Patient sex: M
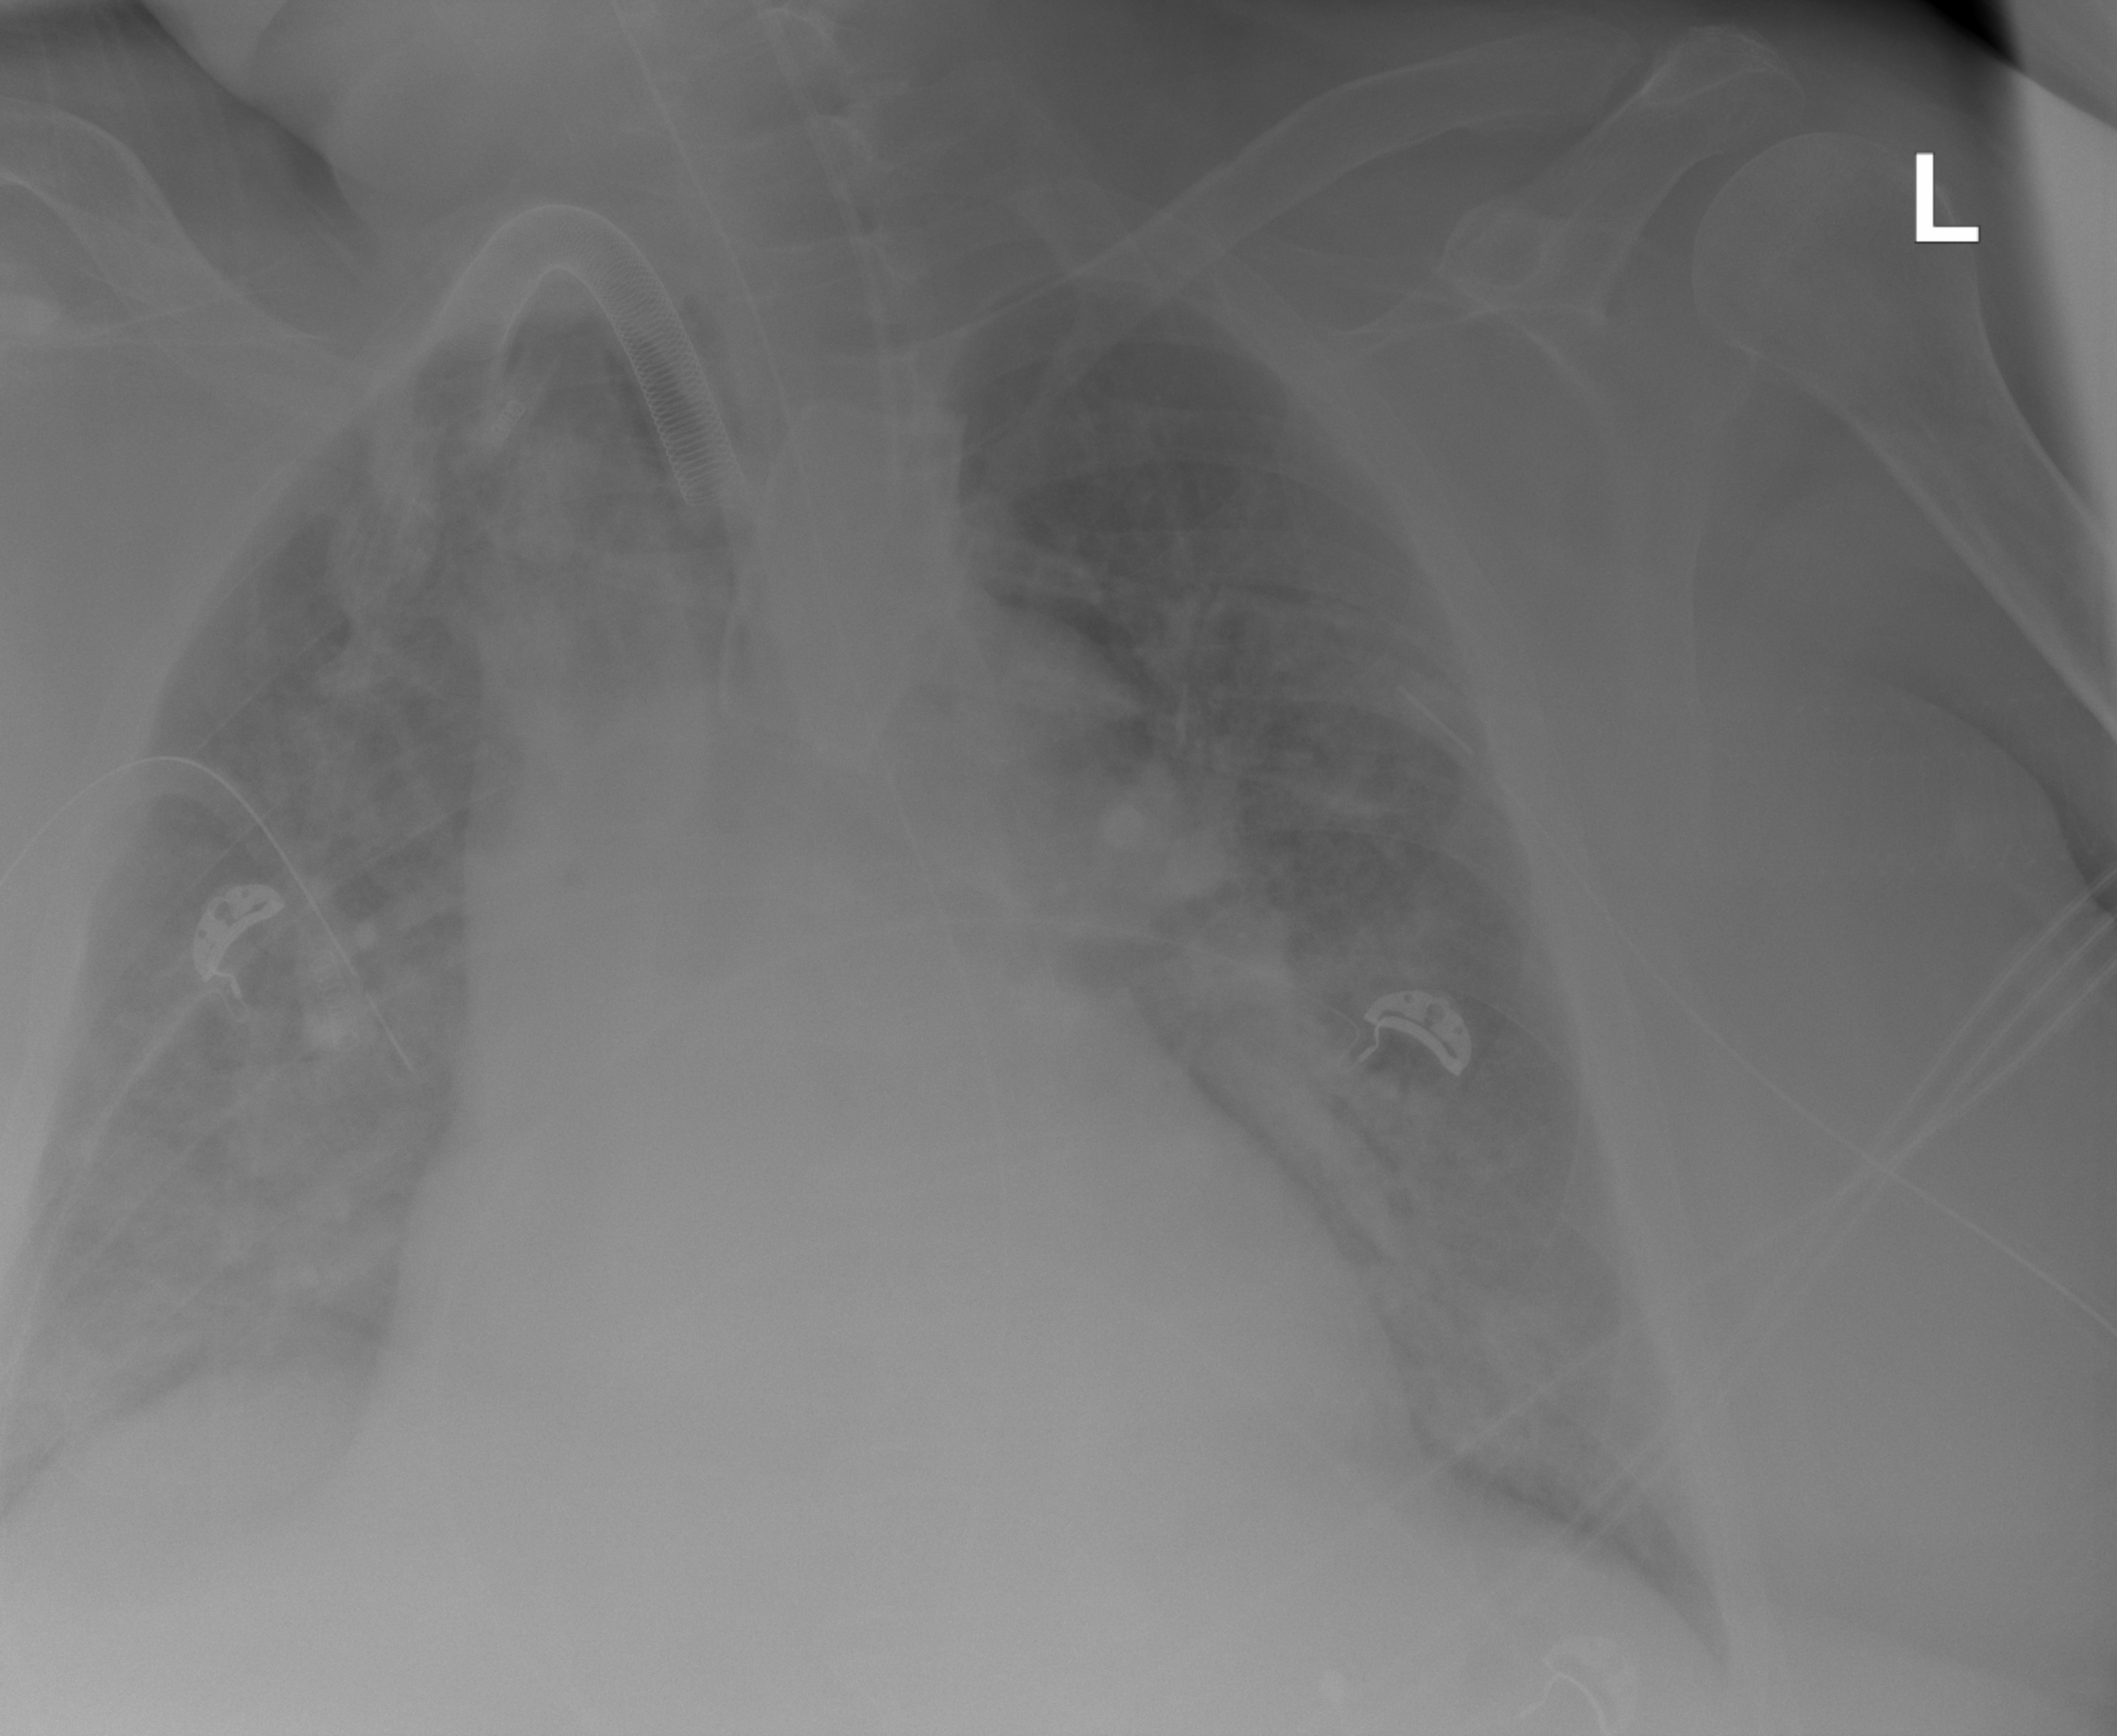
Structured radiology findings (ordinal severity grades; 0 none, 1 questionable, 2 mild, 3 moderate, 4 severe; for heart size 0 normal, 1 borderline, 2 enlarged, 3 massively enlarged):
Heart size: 2
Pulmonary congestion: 2
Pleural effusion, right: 2
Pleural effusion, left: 0
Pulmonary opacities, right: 3
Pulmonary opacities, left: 3
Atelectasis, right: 2
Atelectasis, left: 2